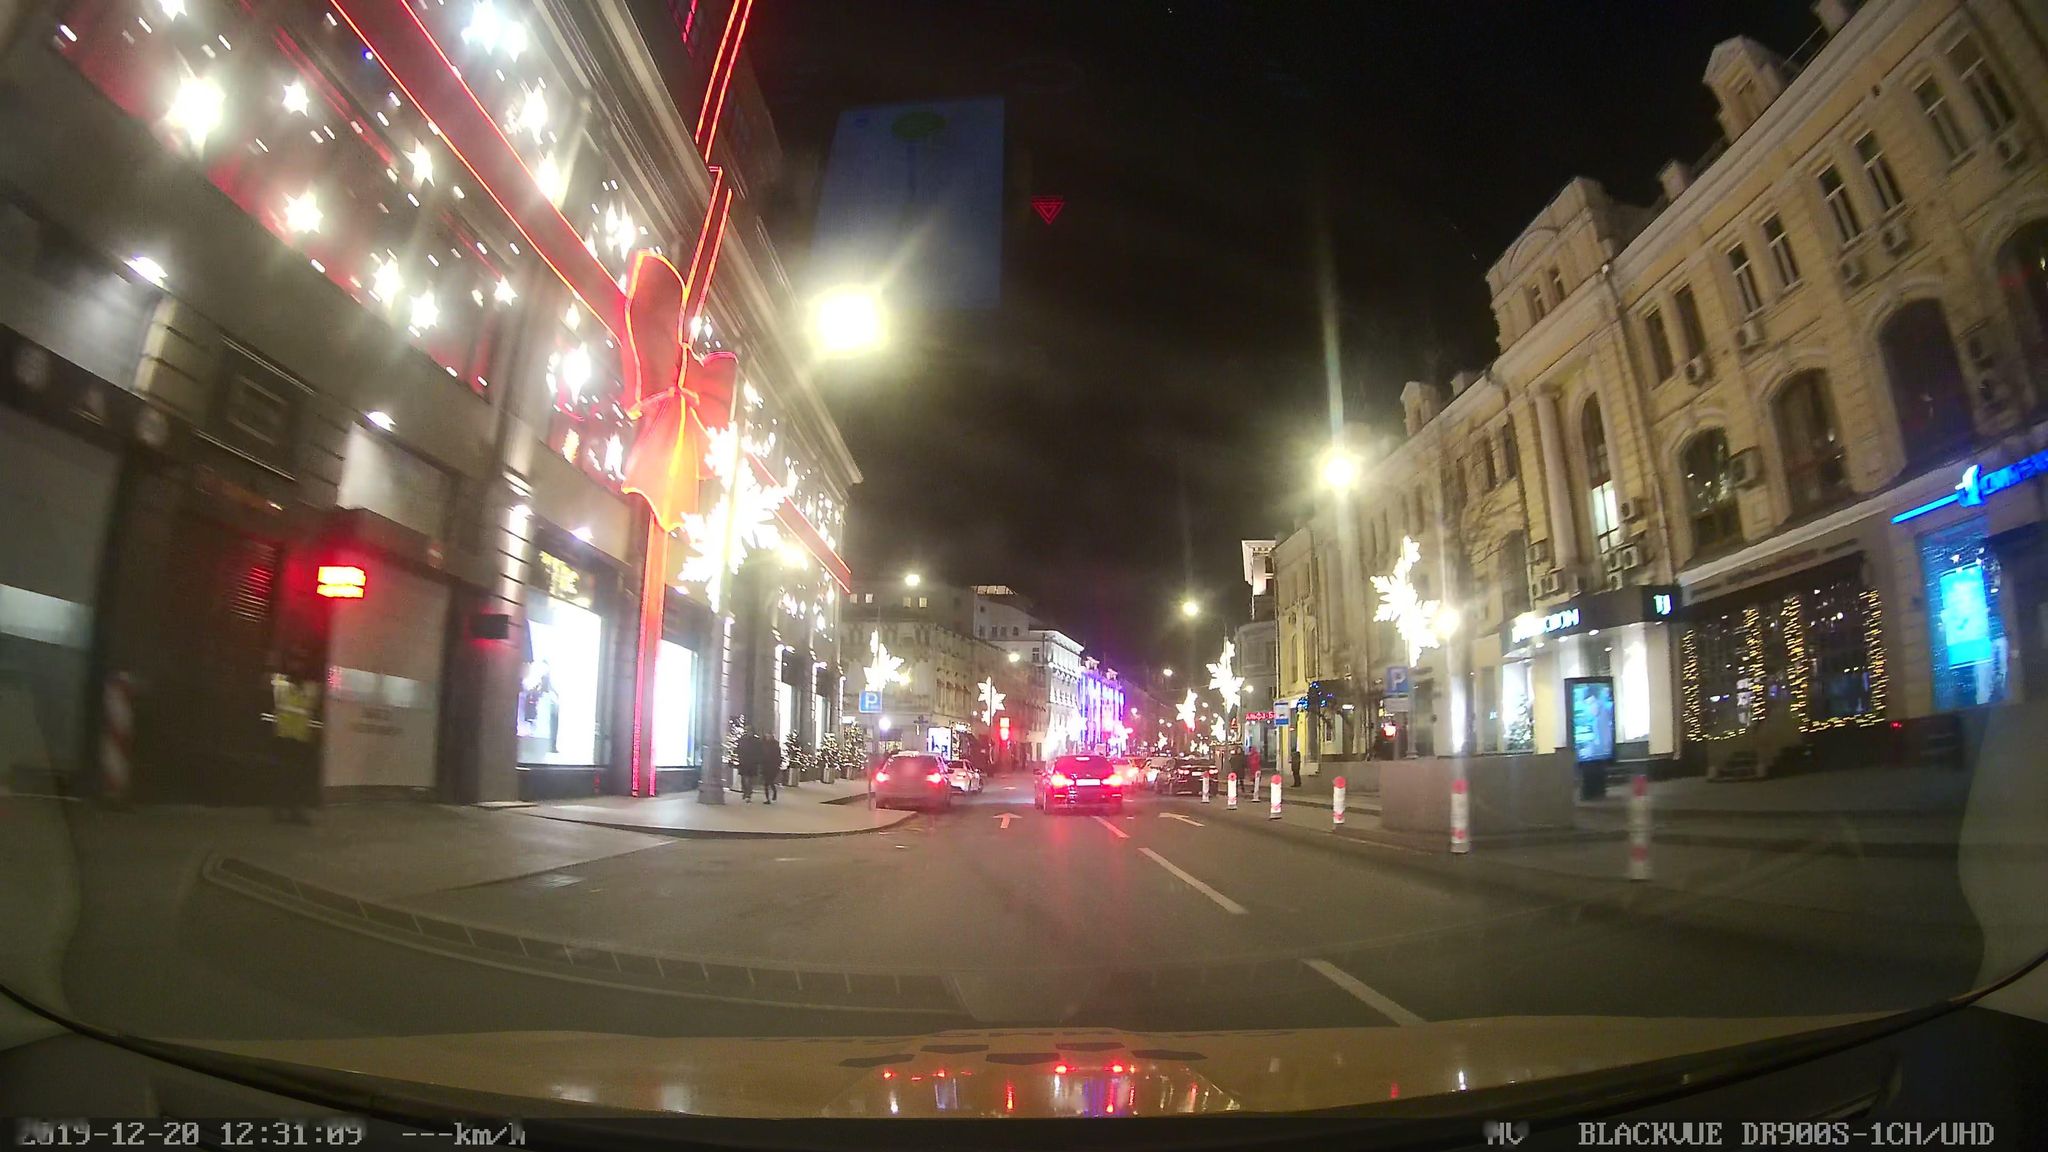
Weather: clear
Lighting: night
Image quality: slightly poor
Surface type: driving surface
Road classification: tertiary
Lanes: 2
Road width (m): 3.5
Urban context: urban centre
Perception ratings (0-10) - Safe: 1.84, Lively: 6.88, Beautiful: 7.43, Boring: 0.97, Depressing: 6.91, Wealthy: 2.3